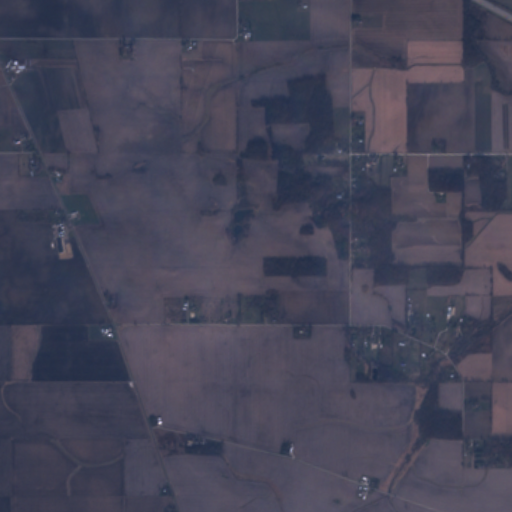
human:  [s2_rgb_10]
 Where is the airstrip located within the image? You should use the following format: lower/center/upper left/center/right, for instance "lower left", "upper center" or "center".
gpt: The airstrip is located in the upper right of the image.
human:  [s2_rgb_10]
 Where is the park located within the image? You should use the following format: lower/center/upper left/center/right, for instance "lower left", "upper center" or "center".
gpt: The park is located in the center of the image.
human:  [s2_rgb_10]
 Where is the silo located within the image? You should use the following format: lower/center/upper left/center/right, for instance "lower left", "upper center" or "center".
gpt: The silo is located in the center of the image.
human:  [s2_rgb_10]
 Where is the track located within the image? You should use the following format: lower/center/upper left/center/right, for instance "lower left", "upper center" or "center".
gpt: The track is located in the center left of the image.
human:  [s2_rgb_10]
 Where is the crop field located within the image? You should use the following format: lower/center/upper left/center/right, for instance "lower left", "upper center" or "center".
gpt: There is no crop field in the image.